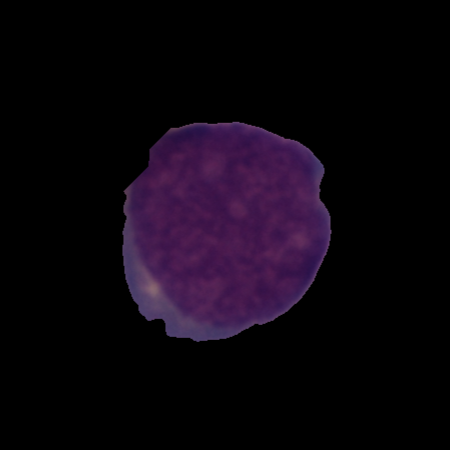
Label: cancer